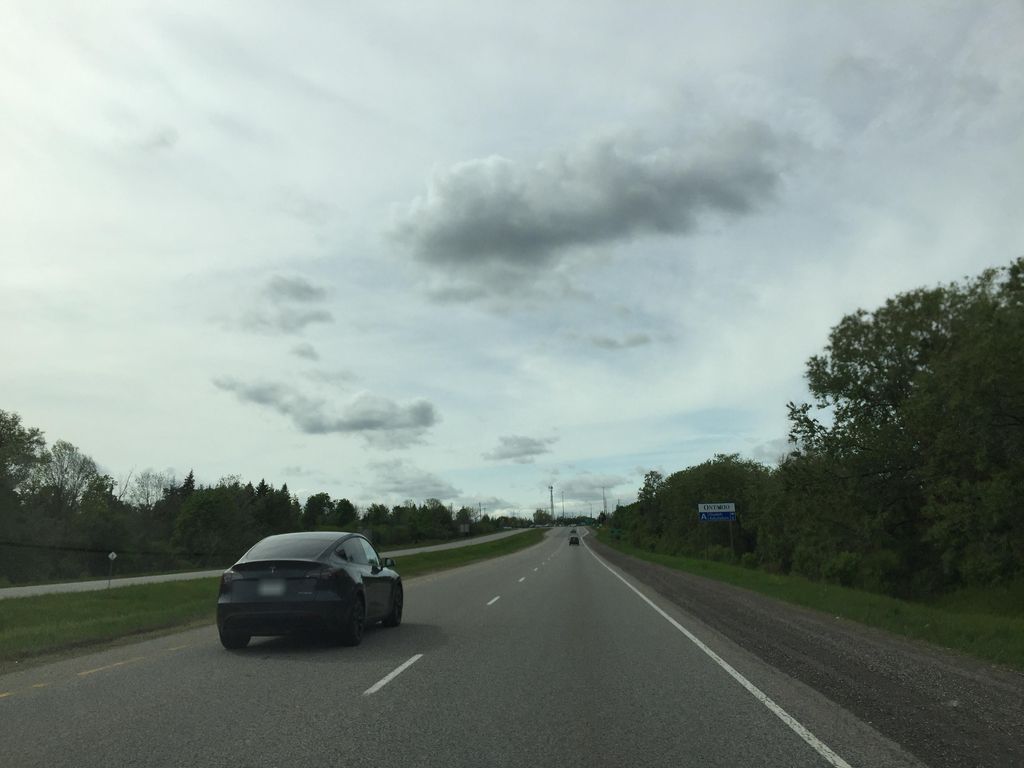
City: kitchener-waterloo